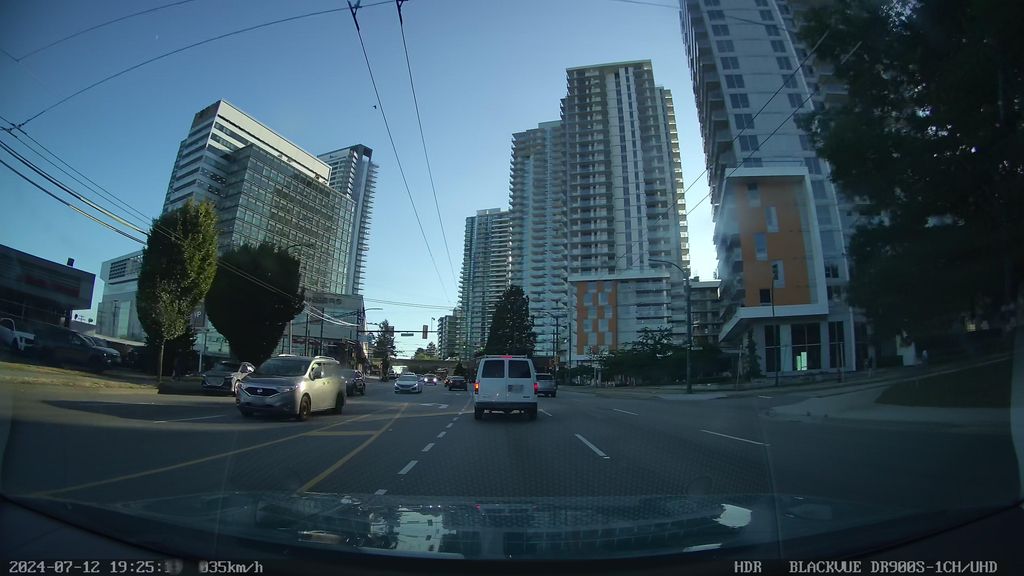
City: vancouver